Question: I am trying to write data to DVP28SS2 controller using minimalmodbus in ASCII mode. I have received a response from the controller but it seems wrong. In particular bits, corresponding to slave address and the function code don't match them.
- '3A 30 31 31 30 30 30 32 38 30 30 30 31 30 32 30 30 36 34 36 30 0D 0A (:01100028000102006460\r\n)'- '3A 30 B1 39 30 30 B2 36 44 8D 0A (:0+-90026D\x8d\n)'
The correct response for a request (as an example) should look like this:

'''
import minimalmodbus
import serial
D40 = 4096 + 40
instrument = minimalmodbus.Instrument(port = 'COM5',mode = 'ascii', slaveaddress = 1, debug = True) # port name, slave address (in decimal)
instrument.serial.baudrate = 9600 # Baud
instrument.serial.bytesize = 7
instrument.serial.parity = serial.PARITY_EVEN
instrument.serial.stopbits = 1
instrument.serial.timeout = 0.05 # seconds
## Write ##
data_to_write = 100
instrument.write_register(registeraddress=D40, value=data_to_write,number_of_decimals=0)
'''
As a result I have received:
'''
MinimalModbus debug mode. Create serial port COM5
MinimalModbus debug mode. Will write to instrument (expecting 17 bytes back): 3A 30 31 31 30 30 30 32 38 30 30 30 31 30 32 30 30 36 34 36 30 0D 0A (23 bytes)
MinimalModbus debug mode. Clearing serial buffers for port COM5
MinimalModbus debug mode. No sleep required before write. Time since previous read: 45037250.00 ms, minimum silent period: 4.01 ms.
Traceback (most recent call last):
File "G:\Proekty\Python\Neurolumber_utils\utils\ModbusWriter.py", line 15, in <module>
instrument.write_register(registeraddress=D40, value=data_to_write,number_of_decimals=0) # Registernumber, value, number of decimals for storage
File "C:\Users\Ivan Malakhov\AppData\Local\Programs\Python\Python39\lib\site-packages\minimalmodbus.py", line 550, in write_register
self._generic_command(
File "C:\Users\Ivan Malakhov\AppData\Local\Programs\Python\Python39\lib\site-packages\minimalmodbus.py", line 1245, in _generic_command
payload_from_slave = self._perform_command(functioncode, payload_to_slave)
File "C:\Users\Ivan Malakhov\AppData\Local\Programs\Python\Python39\lib\site-packages\minimalmodbus.py", line 1329, in _perform_command
payload_from_slave = _extract_payload(
File "C:\Users\Ivan Malakhov\AppData\Local\Programs\Python\Python39\lib\site-packages\minimalmodbus.py", line 1825, in _extract_payload
raise InvalidResponseError(
minimalmodbus.InvalidResponseError: Did not find footer ('\r\n') as end of ASCII response. The plain response is: ':0+-90026D\x8d\n'
MinimalModbus debug mode. Response from instrument: 3A 30 B1 39 30 30 B2 36 44 8D 0A (11 bytes), roundtrip time: 0.1 ms. Timeout for reading: 50.0 ms.
'''
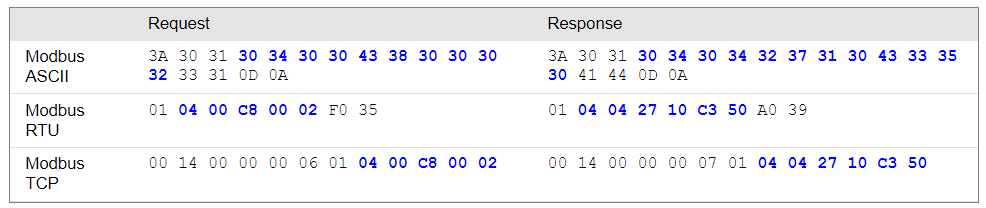
Answer: Colleagues told me that the controller that I use has problems with the ASCII standard. When I changed the mode to "RTU", everything worked.